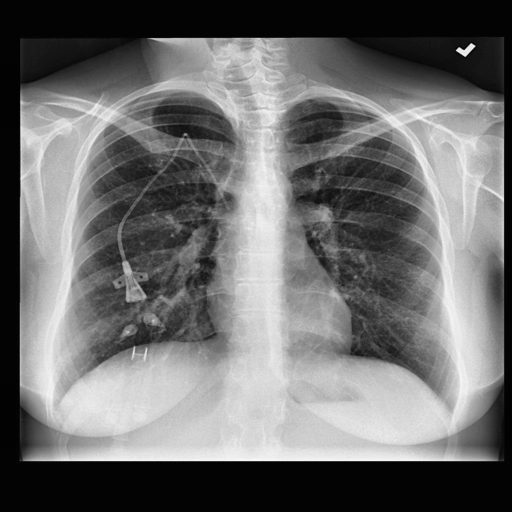
Finding: NORMAL